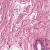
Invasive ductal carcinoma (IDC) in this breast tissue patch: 0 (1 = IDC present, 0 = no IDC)